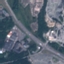
Land use / land cover: Highway